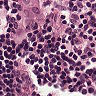
Metastatic tissue present: yes